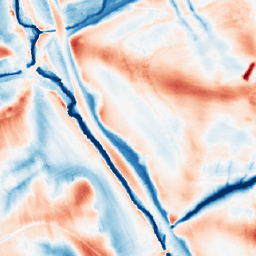
Category: edge_preserving
Decomposition family: guided
Decomposition parameters: radius: 16
eps: 0.001
Upsampling method: nearest
Upsampling parameters: scale: 2
Upsampling scale: 2